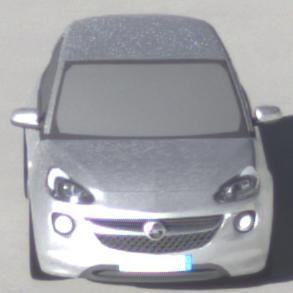
Make: Opel
Model: ADAM 1.2
Detailed model: ADAM
Model produced from: 2013/01
Model produced until: 2014/11
Doors: 3
Color: white
Road condition: dry road
Daytime: sunrise or sunset
Contrast: high contrast